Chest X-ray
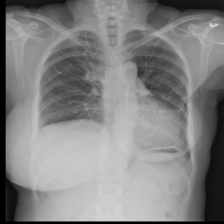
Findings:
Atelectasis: negative
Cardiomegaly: negative
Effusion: negative
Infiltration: negative
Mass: negative
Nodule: negative
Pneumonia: negative
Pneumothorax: negative
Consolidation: negative
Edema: negative
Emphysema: negative
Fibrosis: negative
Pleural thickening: negative
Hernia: negative